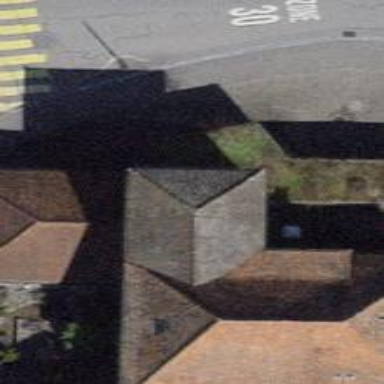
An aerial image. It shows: Building with tile roof.